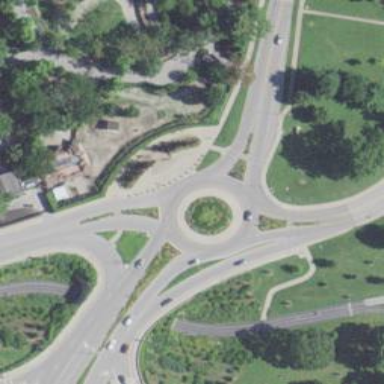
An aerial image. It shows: Unclassified road with asphalt surface leading to roundabout.